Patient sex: F
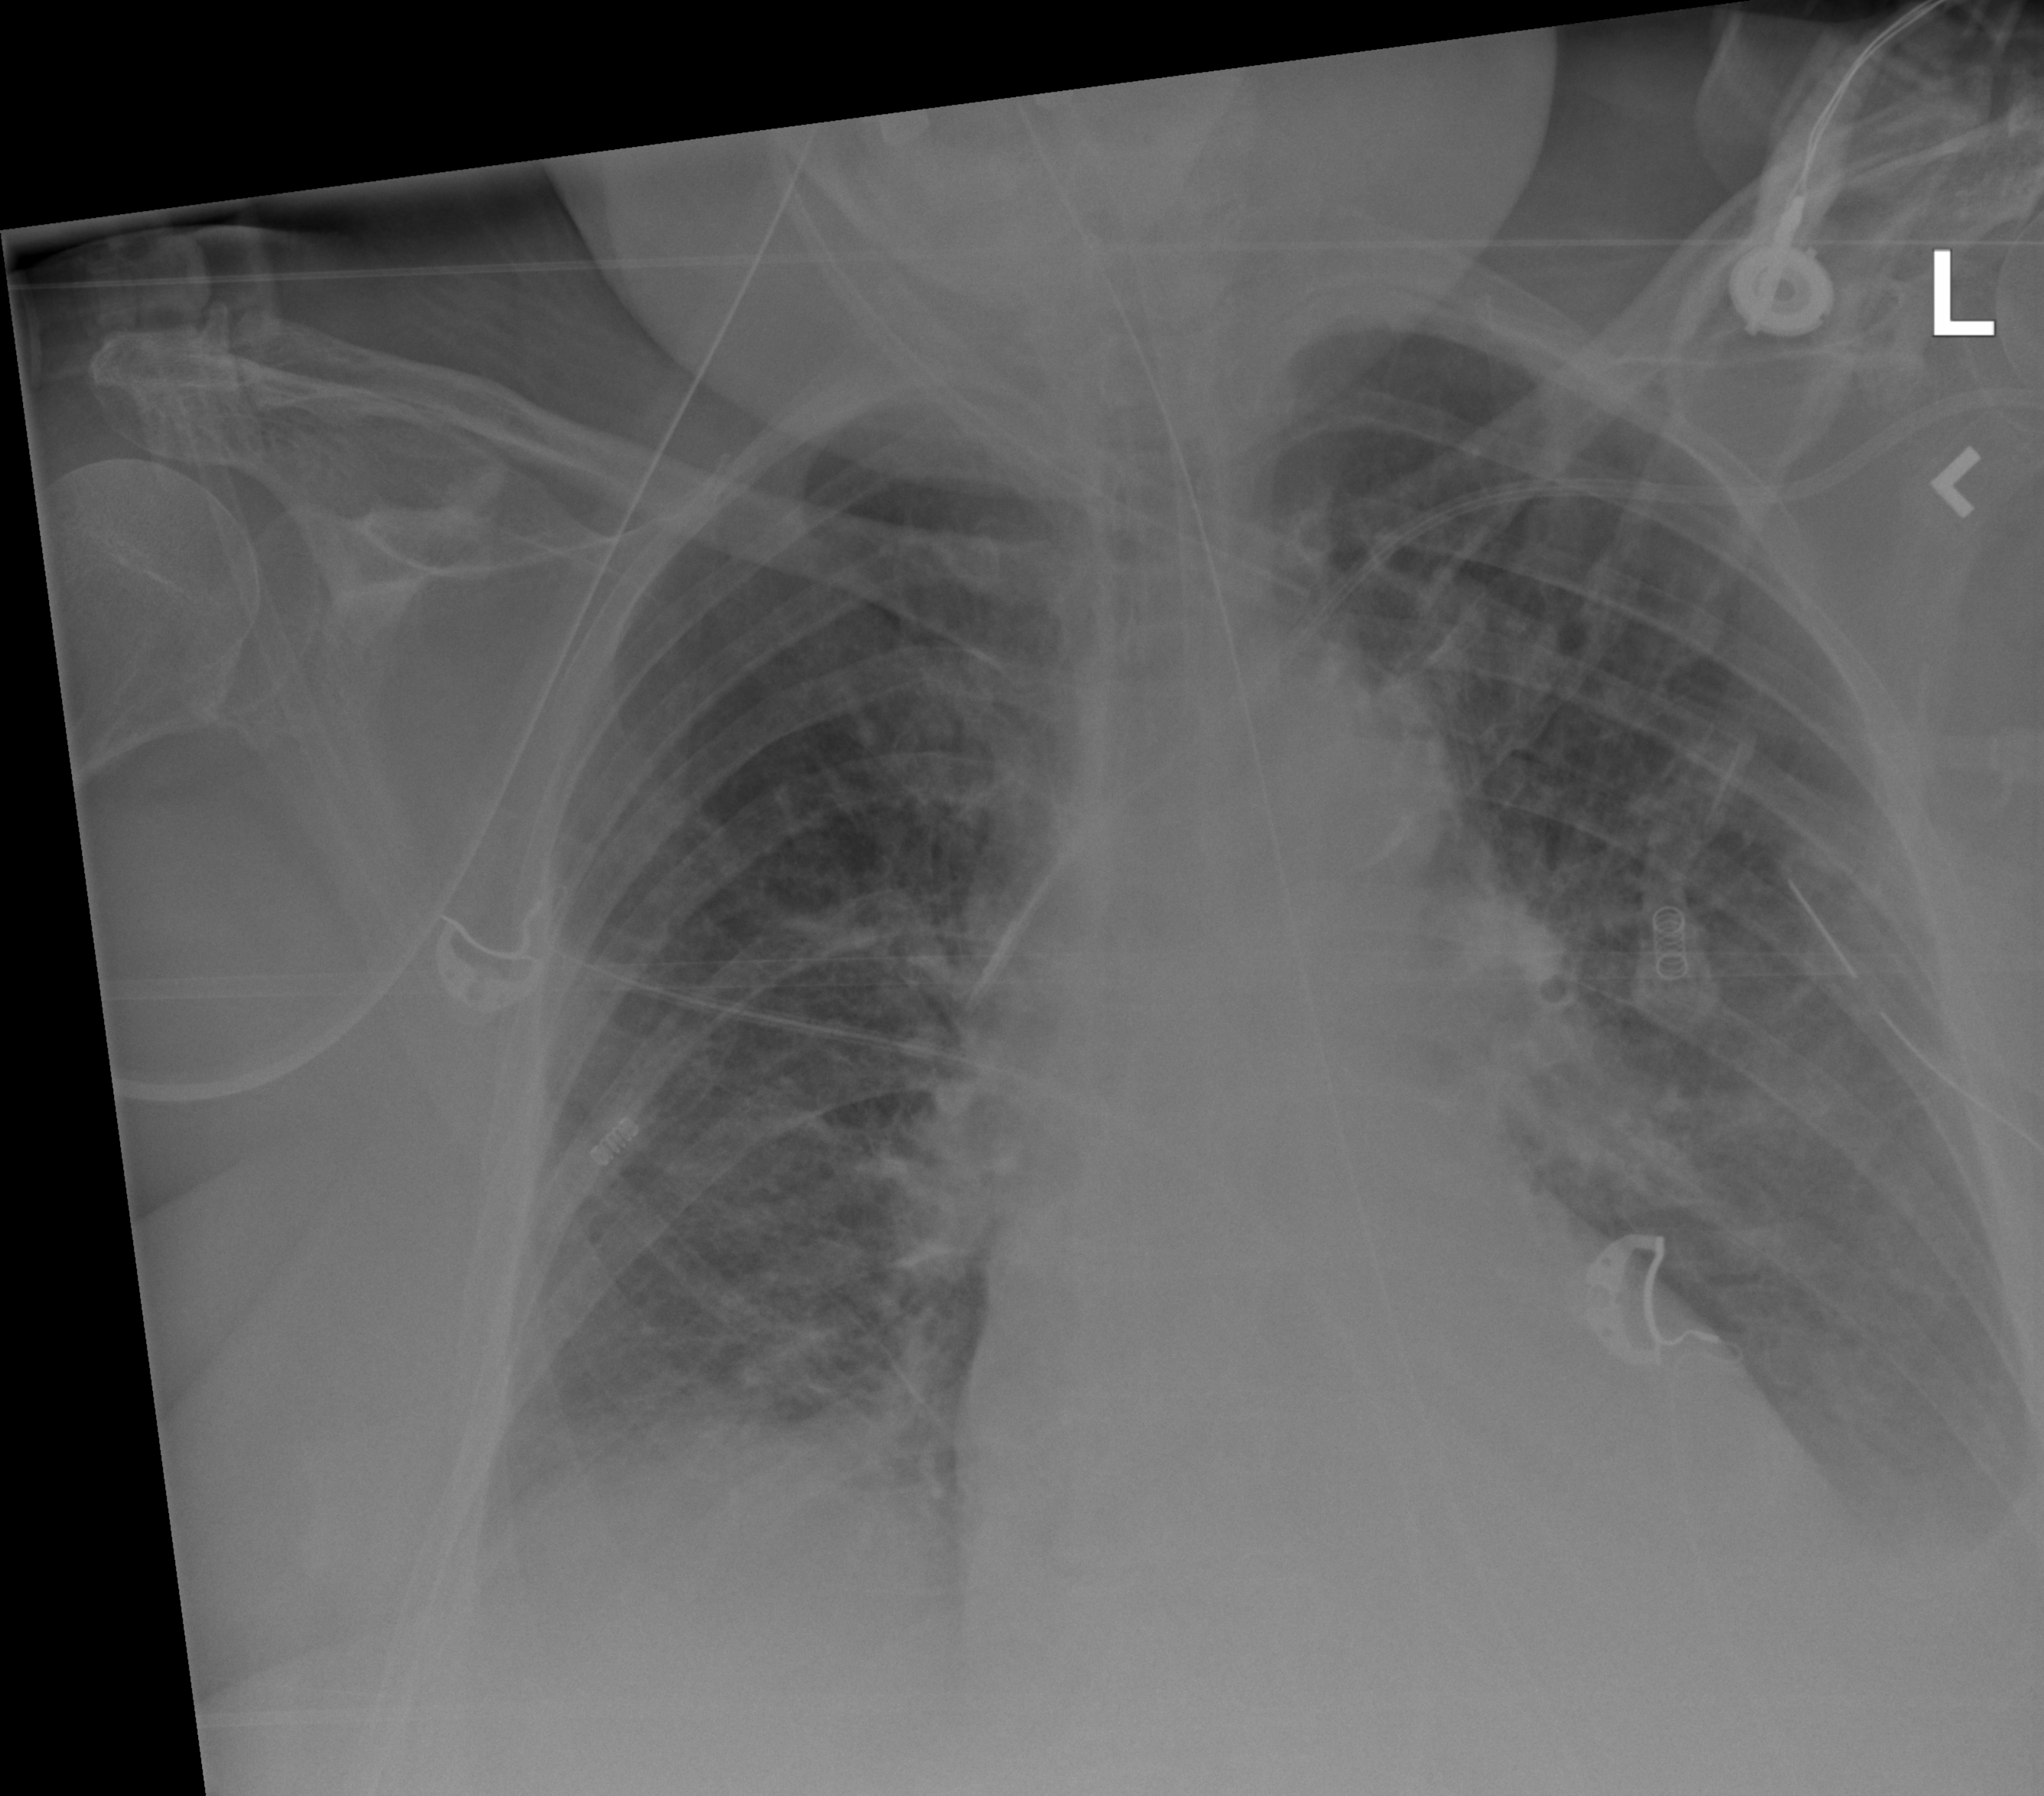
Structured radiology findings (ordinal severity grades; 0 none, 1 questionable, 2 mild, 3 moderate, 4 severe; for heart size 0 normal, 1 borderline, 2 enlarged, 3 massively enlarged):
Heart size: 2
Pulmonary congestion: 2
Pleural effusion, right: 0
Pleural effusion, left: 2
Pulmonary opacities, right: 2
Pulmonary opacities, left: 2
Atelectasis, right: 2
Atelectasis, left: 2